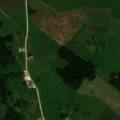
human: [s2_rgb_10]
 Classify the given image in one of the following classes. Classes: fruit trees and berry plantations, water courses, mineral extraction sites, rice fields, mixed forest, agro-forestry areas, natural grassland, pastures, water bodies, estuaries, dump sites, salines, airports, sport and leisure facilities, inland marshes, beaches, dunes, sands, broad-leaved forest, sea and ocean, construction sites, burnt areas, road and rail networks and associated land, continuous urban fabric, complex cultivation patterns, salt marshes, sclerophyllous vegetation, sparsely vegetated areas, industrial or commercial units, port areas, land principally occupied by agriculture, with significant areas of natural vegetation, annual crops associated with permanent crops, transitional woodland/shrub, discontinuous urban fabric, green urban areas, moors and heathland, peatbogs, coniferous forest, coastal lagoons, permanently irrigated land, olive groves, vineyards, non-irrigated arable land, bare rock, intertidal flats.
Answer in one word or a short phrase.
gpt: pastures, complex cultivation patterns, land principally occupied by agriculture, with significant areas of natural vegetation, broad-leaved forest